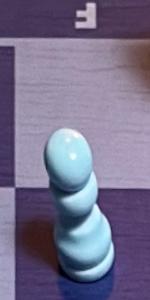
Label: Pawn_White